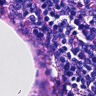
Metastatic tissue present: no